Question: I have recently started working in Bokeh, finished some quick course on datacamp and I got stuck on creating a DateRangeSlider. Slider itself looks ok to me, changing the values on the slider works, but I can't make it to change the plot.
Not sure what am I missing as I can't find proper tutorials / info on using this particular tool, so any help on that would be highly appreciated.
Here's the code:
'''
data['periodFrom'] = pd.to_datetime(data['periodFrom']).dt.date
data = data.rename(columns={'MWh/h' : 'MWH'})
source = ColumnDataSource(data={
'x' : data.periodFrom,
'y' : data.MWH,
'point' : data.pointLabel,
'direction' : data.directionKey
})
xmin, xmax = min(data.periodFrom), max(data.periodFrom)
ymin, ymax = min(data['MWH']), max(data['MWH'])
plot = figure(title='Gas renomination', plot_height=400, plot_width=700,
x_range=(xmin, xmax), y_range=(ymin, ymax))
plot.line(x='x', y='y', source=source)
plot.xaxis.axis_label ='Date'
plot.yaxis.axis_label = 'MWh/h'
def update_plot(attr, old, new):
yr = slider.value
new_data = {
'x' : data.loc[yr[0]:yr[1]].periodFrom,
'y' : data.loc[yr[0]:yr[1]].MWH,
'point' : data.loc[yr[0]:yr[1]].pointLabel,
'direction' : data.loc[yr[0]:yr[1]].directionKey
}
source.data = new_data
slider = DateRangeSlider(start=date(2016,1,1), end=date.today(), step=1,
value=(date(2016,1,1),date(2016,2,1)), title='Date', width=1000)
slider.on_change('value', update_plot)
curdoc().add_root(plot)
curdoc().add_root(slider)
show(plot)
'''
And here's the error message I get in the commmand prompt every time I change slider's value:
'''
2018-07-19 11:56:55,387 error handling message Message 'PATCH-DOC' (revision 1): KeyError(1451606400000,)
'''
Best,
Piotrek
I did some work on the slider, now not raising any errors, but the plot vanishes when I move the slider in any direction. Individually filtering works well (i.e. when I put 'data[data.index > yr[0]].periodFrom' in the console), but it seems like there's something wrong with updating the plot with new values.
'''
data['periodFrom'] = pd.to_datetime(data['periodFrom'])
data.index = data['periodFrom'].astype(np.int64) // 10 ** 9
data.index = data.index.astype(np.float)
data = data.rename(columns={'MWh/h' : 'MWH'})
source = ColumnDataSource(data={
'x' : data.periodFrom,
'y' : data.MWH,
'point' : data.pointLabel,
'direction' : data.directionKey
})
xmin, xmax = min(data.periodFrom), max(data.periodFrom)
ymin, ymax = min(data['MWH']), max(data['MWH'])
# Create the figure: plot
plot = figure(title='Gas renomination', plot_height=400, plot_width=700,
x_range=(xmin, xmax), y_range=(ymin, ymax))
plot.line(x='x', y='y', source=source)
plot.xaxis.axis_label ='Date'
plot.yaxis.axis_label = 'MWh/h'
#slider
def update_plot(attr, old, new):
yr = slider.value
yr=list(yr)
[float(i) for i in yr]
new_data = {
'x' : data[(data.index > yr[0]) & (data.index < yr[1])].periodFrom,
'y' : data[(data.index > yr[0]) & (data.index < yr[1])].MWH,
'point' : data[(data.index > yr[0]) & (data.index < yr[1])].pointLabel,
'direction' : data[(data.index > yr[0]) & (data.index < yr[1])].directionKey}
print(new_data)
source.data = new_data
slider = DateRangeSlider(start=datetime(2016,1,2).timestamp(),
end=datetime.today().timestamp(), step=1, value=
(datetime(2016,2,2).timestamp(),datetime(2016,3,3).timestamp()), title='Date',
width=1000)
slider.on_change('value', update_plot)
#dropdown
def update_dropdown(attr, old, new):
point_select = select.value
data_selected ={
'x' : data[data['pointLabel'] == point_select].periodFrom,
'y' : data[data['pointLabel'] == point_select].MWH,
'point' : data[data['pointLabel'] == point_select].pointLabel,
'direction' : data[data['pointLabel'] == point_select].directionKey}
source.data=data_selected
select = Select(title="Point", options=pointlabels, value='Kondratki')
select.on_change('value', update_dropdown)
curdoc().add_root(select)
curdoc().add_root(plot)
curdoc().add_root(slider)
'''
My original dataframe is 40639 x 6, after printing new_data i get a dict:

I also added a Select widget in the second part of the code, data_selected is the same format as in DateRangeSlider (see: image). What's strange for me is that Select works perfectly, while DataRangeSlider makes the plot vanish every time I click it.
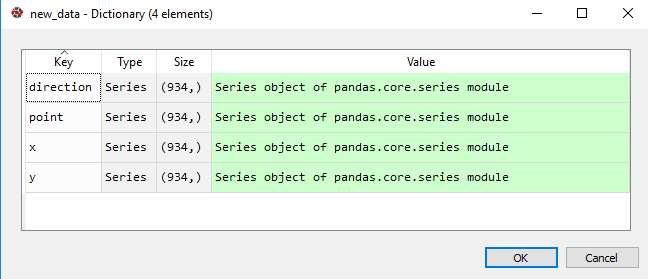
Answer: Although sliders can be initialized with datetime objects for convenience, the slider value is actually represented as a floating point timestamp, specificically, the number of milliseconds since epoch. That means your attempts to index your dataframe directly with the value are roughly equivalent to:
'''
data.loc[1451606400000].periodFrom
'''
Which does not work for obvious reasons.
Based on the name 'yr', it looks like you want to index your dataframe with values that are years? Then you need to convert the timestamp value to a real datetime and extra the year:
'''
In [6]: from datetime import datetime
In [7]: datetime.fromtimestamp(1451606400000/1000).year
Out[7]: 2015
'''
As an aside, there is never a reason to use or call 'show' in a Bokeh server application.